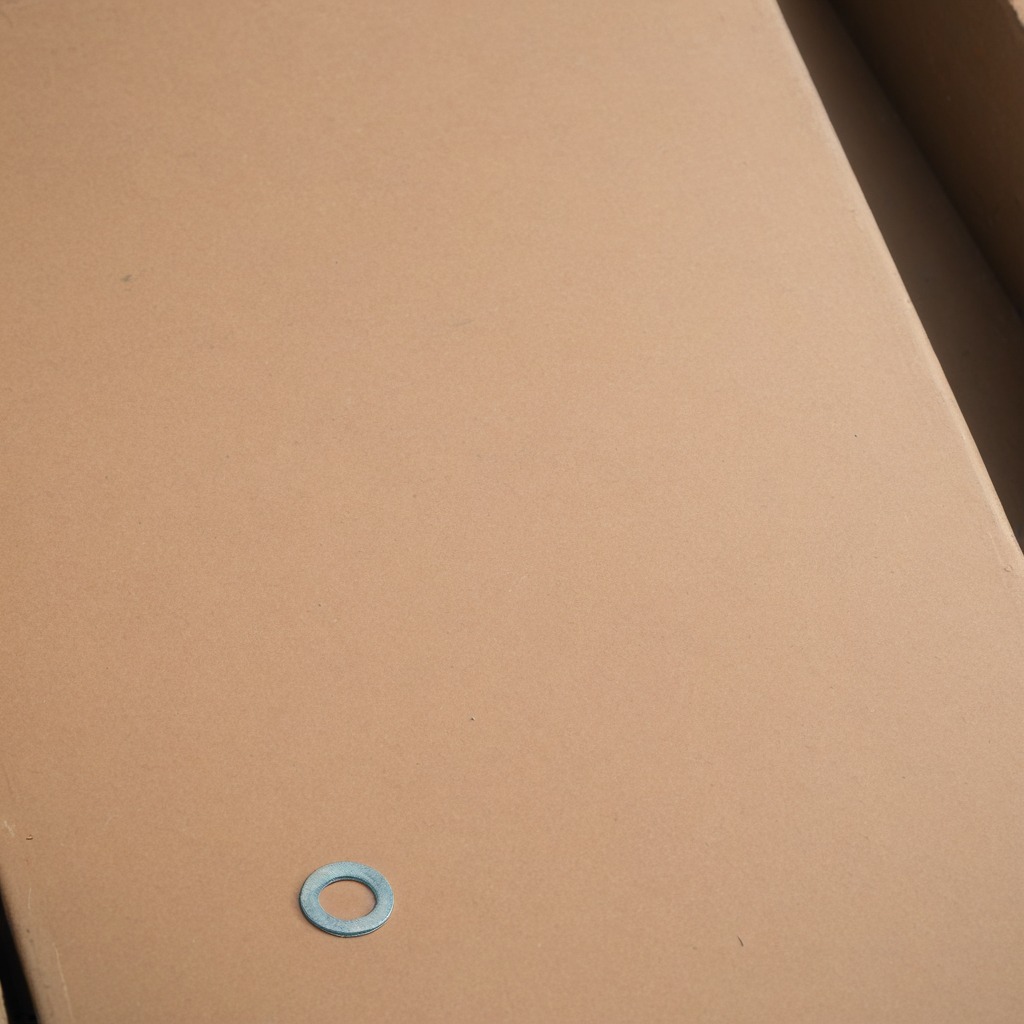
A flat metal washer is lying on the cardboard box surface.